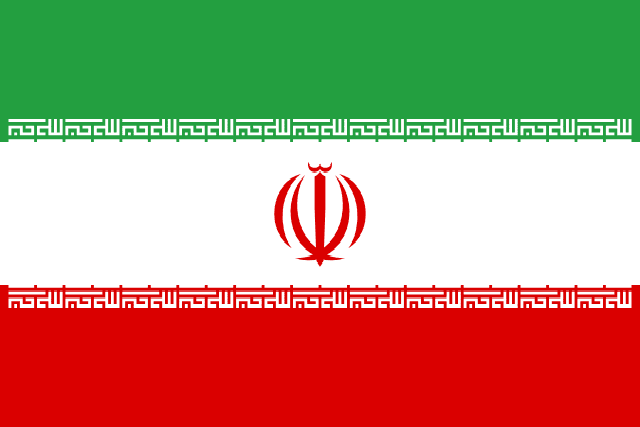
Country: Iran
Country code: ir